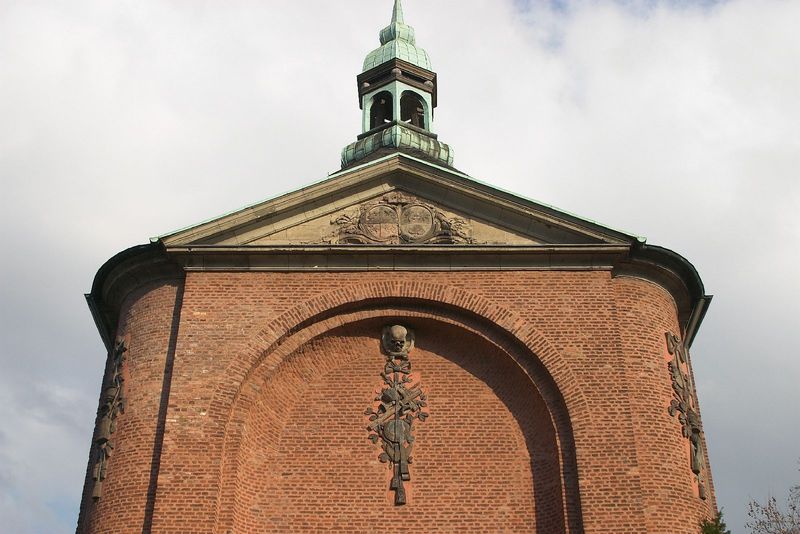
Titel: Elendskirche St. Gregor
Künstler: Balthasar Spaeth
Standort: Köln, An St. Katharinen 5 (EU - D - NRW)
Schlagwörter: laterne, rot, kirche, turm, bogen, fassade, backstein, kupfer, tympanon, patina